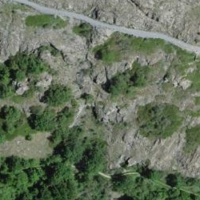
EUNIS habitat code: 45
Species observed at this site:
Asplenium ruta-muraria